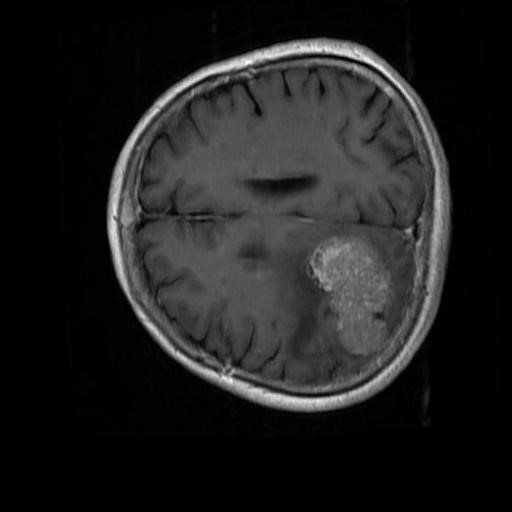
Label: brain_menin